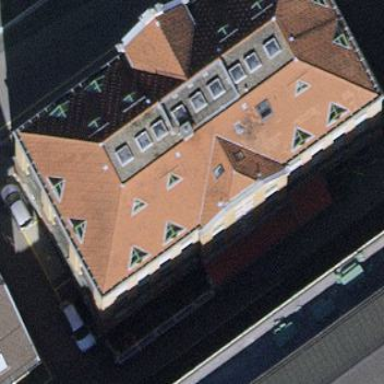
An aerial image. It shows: College building.